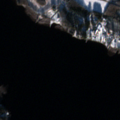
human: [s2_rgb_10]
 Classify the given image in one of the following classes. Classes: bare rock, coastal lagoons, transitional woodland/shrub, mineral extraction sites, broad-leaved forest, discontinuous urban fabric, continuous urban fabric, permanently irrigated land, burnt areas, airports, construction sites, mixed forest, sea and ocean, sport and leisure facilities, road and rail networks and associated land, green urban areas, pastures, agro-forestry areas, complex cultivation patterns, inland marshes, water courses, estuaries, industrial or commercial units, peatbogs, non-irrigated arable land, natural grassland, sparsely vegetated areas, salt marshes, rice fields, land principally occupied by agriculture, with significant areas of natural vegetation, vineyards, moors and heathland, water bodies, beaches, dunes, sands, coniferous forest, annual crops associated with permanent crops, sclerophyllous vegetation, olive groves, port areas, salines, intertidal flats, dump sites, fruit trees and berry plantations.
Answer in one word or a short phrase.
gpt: mineral extraction sites, non-irrigated arable land, land principally occupied by agriculture, with significant areas of natural vegetation, coniferous forest, water bodies